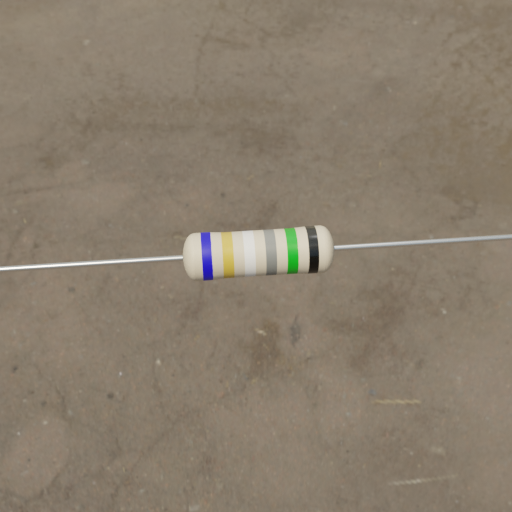
Resistor colour bands (in order): blue, gold, white, gray, green, black